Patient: sex F, age 33
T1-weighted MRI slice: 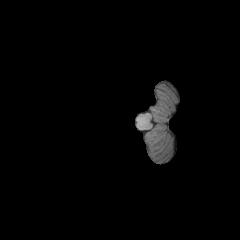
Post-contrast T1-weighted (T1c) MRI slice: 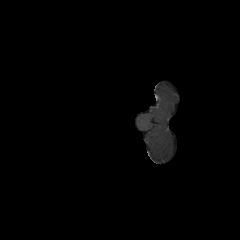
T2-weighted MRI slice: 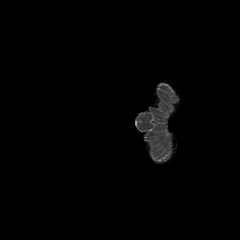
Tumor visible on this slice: no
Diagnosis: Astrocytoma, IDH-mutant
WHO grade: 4